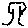
Label: tree